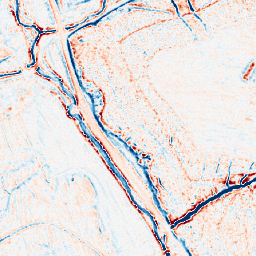
Category: edge_preserving
Decomposition family: bilateral
Decomposition parameters: d: 9
sigma_color: 100
sigma_space: 100
Upsampling method: area
Upsampling parameters: scale: 2
Upsampling scale: 2